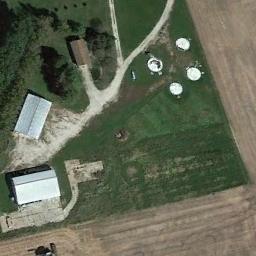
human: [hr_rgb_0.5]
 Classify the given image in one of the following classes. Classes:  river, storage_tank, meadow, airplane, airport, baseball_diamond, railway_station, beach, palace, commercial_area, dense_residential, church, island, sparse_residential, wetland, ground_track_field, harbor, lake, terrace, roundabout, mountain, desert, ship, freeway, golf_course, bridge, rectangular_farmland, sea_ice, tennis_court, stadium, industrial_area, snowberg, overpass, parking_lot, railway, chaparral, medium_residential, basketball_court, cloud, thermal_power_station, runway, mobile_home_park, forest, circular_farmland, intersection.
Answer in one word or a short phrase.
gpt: sparse_residential